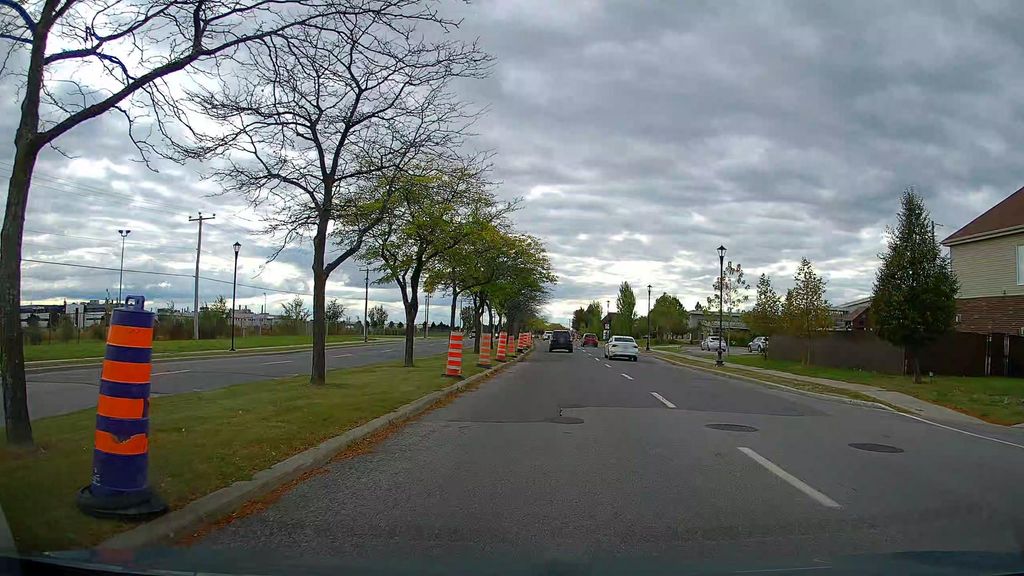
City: montreal